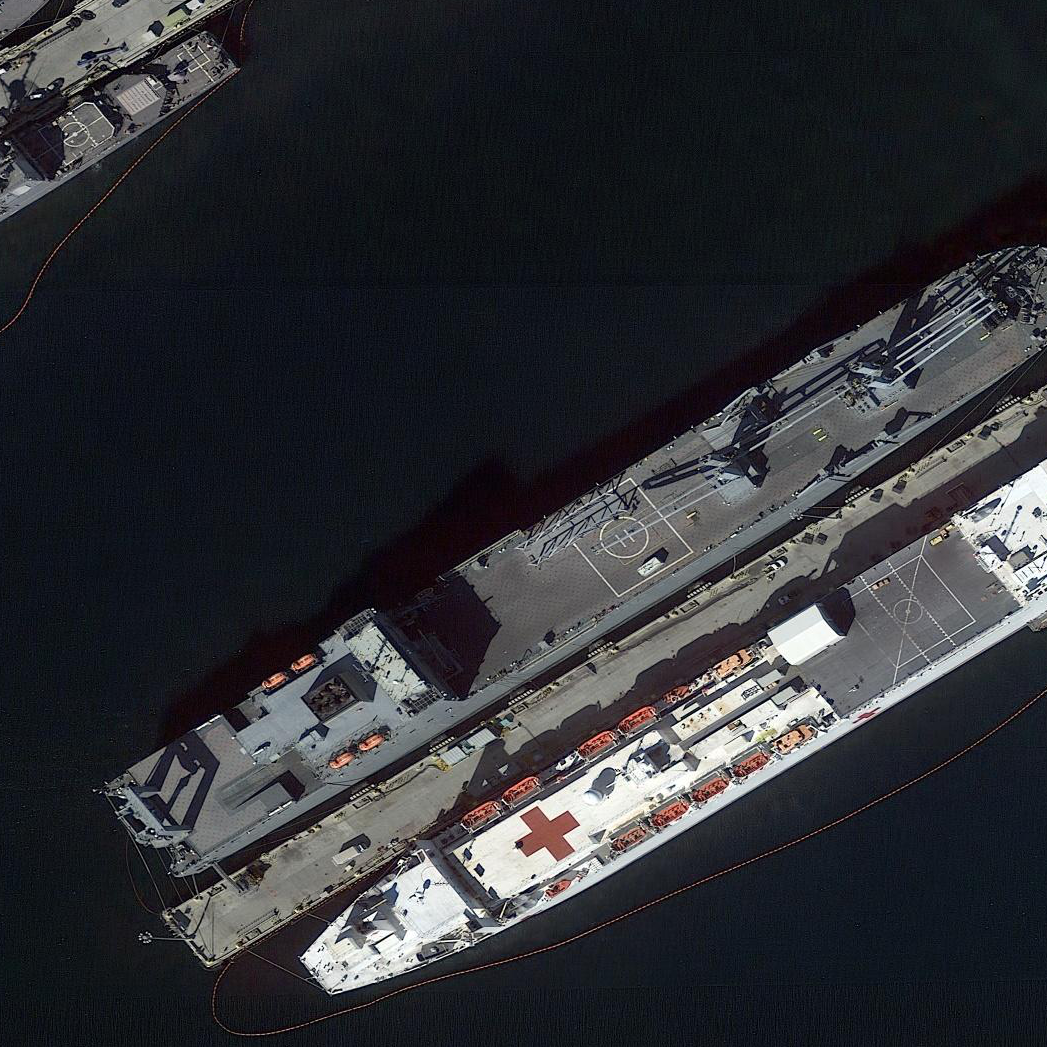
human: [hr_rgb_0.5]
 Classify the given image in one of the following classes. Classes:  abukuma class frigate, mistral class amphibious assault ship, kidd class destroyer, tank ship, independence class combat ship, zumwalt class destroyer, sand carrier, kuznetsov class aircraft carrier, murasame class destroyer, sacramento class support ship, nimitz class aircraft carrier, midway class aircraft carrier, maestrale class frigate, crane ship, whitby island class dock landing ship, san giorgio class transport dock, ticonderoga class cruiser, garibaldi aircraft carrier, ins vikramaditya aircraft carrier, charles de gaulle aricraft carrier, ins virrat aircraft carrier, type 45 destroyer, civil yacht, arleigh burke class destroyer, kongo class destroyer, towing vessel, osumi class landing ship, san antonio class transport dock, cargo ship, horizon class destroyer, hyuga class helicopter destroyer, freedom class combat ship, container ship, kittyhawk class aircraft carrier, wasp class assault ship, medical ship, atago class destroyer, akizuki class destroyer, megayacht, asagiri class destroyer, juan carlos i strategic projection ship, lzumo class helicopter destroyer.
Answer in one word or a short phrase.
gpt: Medical ship